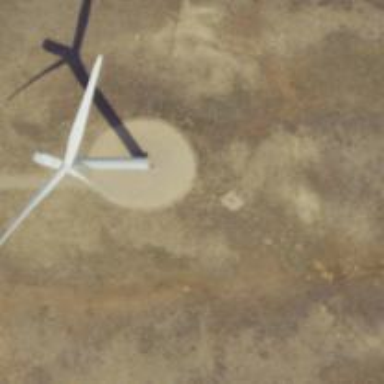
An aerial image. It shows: Wind power generator with wind turbines.